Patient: sex M, age 17
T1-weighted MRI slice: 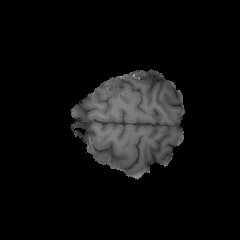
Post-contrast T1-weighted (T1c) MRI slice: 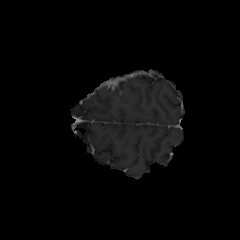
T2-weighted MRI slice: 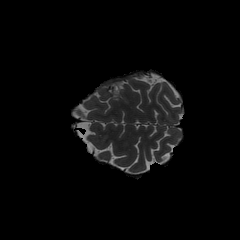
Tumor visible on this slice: yes
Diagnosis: Astrocytoma, IDH-mutant
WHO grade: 4